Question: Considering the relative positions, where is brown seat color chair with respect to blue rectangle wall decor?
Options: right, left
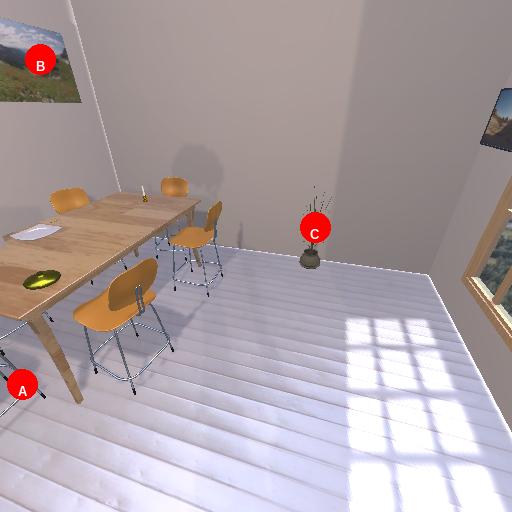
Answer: right